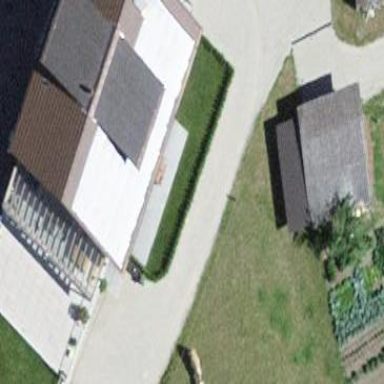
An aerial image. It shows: Industrial building.